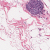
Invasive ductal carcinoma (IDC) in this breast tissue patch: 0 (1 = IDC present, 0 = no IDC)